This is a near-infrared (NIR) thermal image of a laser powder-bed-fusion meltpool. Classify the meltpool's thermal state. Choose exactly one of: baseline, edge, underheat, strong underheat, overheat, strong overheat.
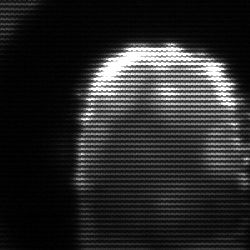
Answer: baseline